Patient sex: M
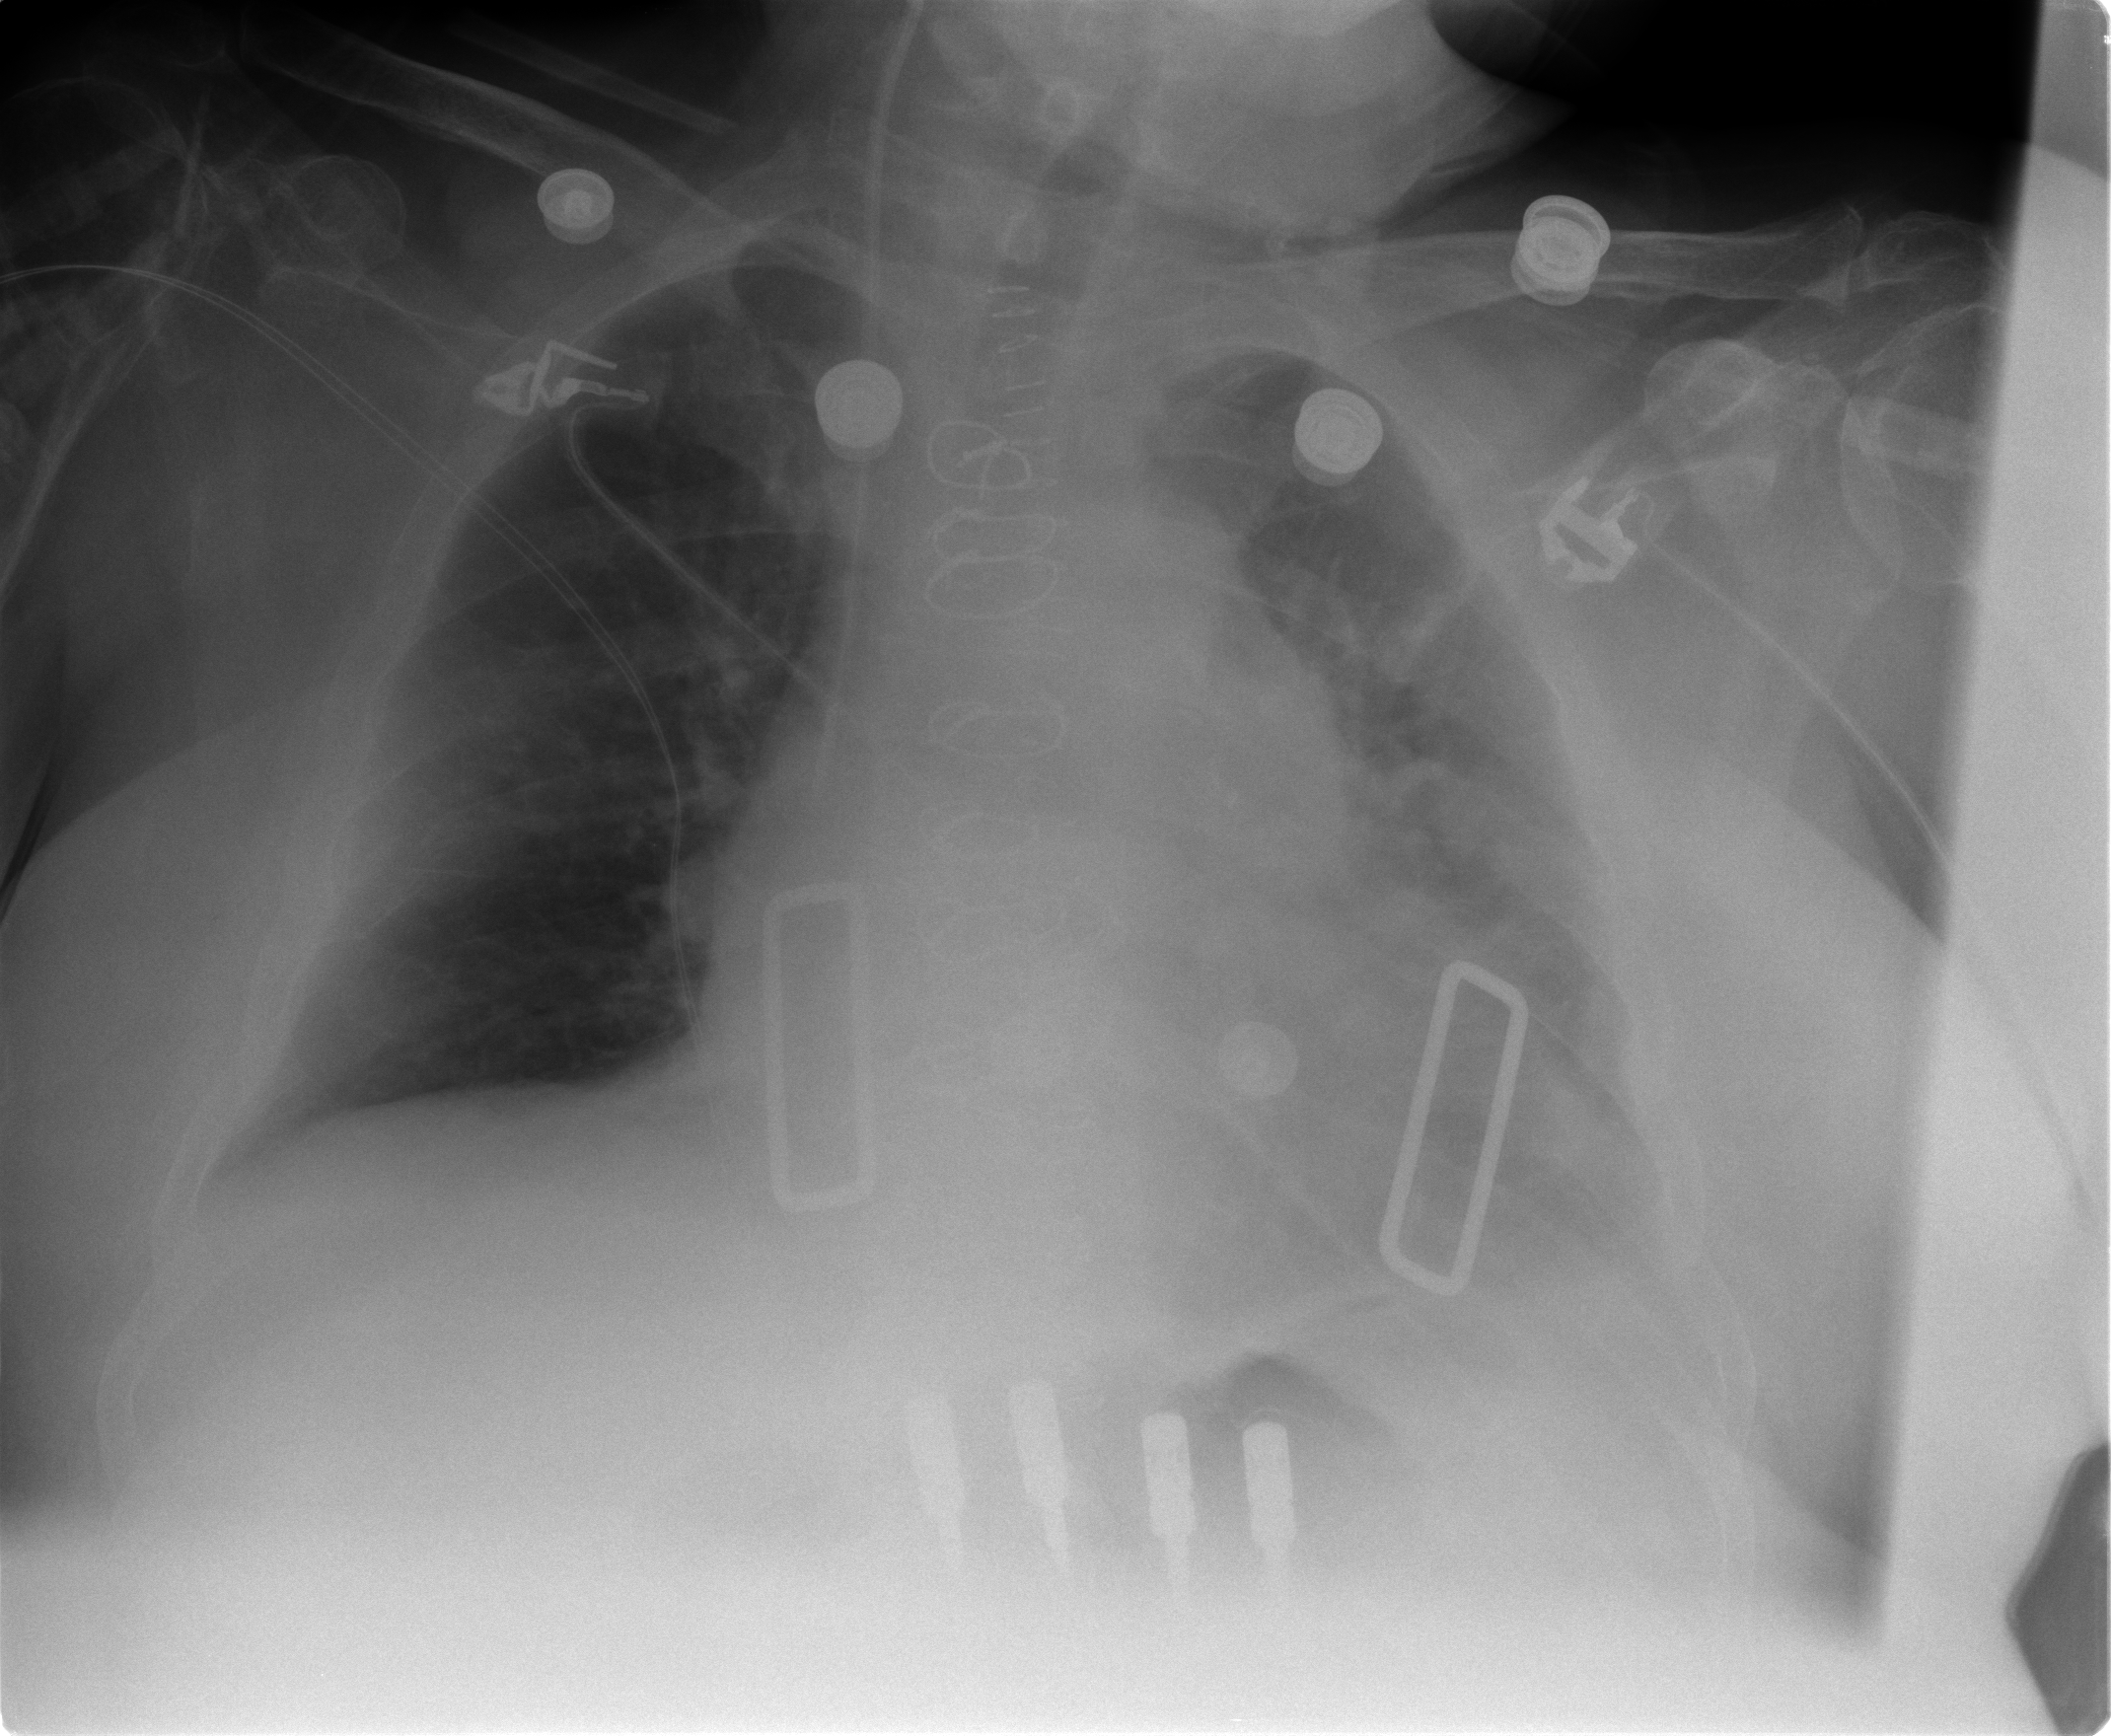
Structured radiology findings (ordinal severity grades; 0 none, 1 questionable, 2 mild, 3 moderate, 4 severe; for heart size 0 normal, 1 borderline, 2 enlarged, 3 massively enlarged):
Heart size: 2
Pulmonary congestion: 2
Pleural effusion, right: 0
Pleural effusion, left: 3
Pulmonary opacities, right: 0
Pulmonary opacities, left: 0
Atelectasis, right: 0
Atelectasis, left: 2